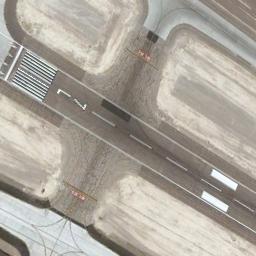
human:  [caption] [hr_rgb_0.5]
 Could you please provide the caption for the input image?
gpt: The runway is on the bare land .

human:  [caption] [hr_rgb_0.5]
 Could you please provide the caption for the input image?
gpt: The runway has a threshold marking and two touchdown zone markings and the designation marking is 7L .

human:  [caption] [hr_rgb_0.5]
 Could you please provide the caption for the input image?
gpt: Next to the runway is a gray bare ground runway with white '7L' and different thickness short-line signs .

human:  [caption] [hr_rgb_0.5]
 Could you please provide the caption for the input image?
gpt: The runway is marked with lines .

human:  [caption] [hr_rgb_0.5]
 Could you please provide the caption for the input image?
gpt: There are empty land beside the runway .